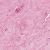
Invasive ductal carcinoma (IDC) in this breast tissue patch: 0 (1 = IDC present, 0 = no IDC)